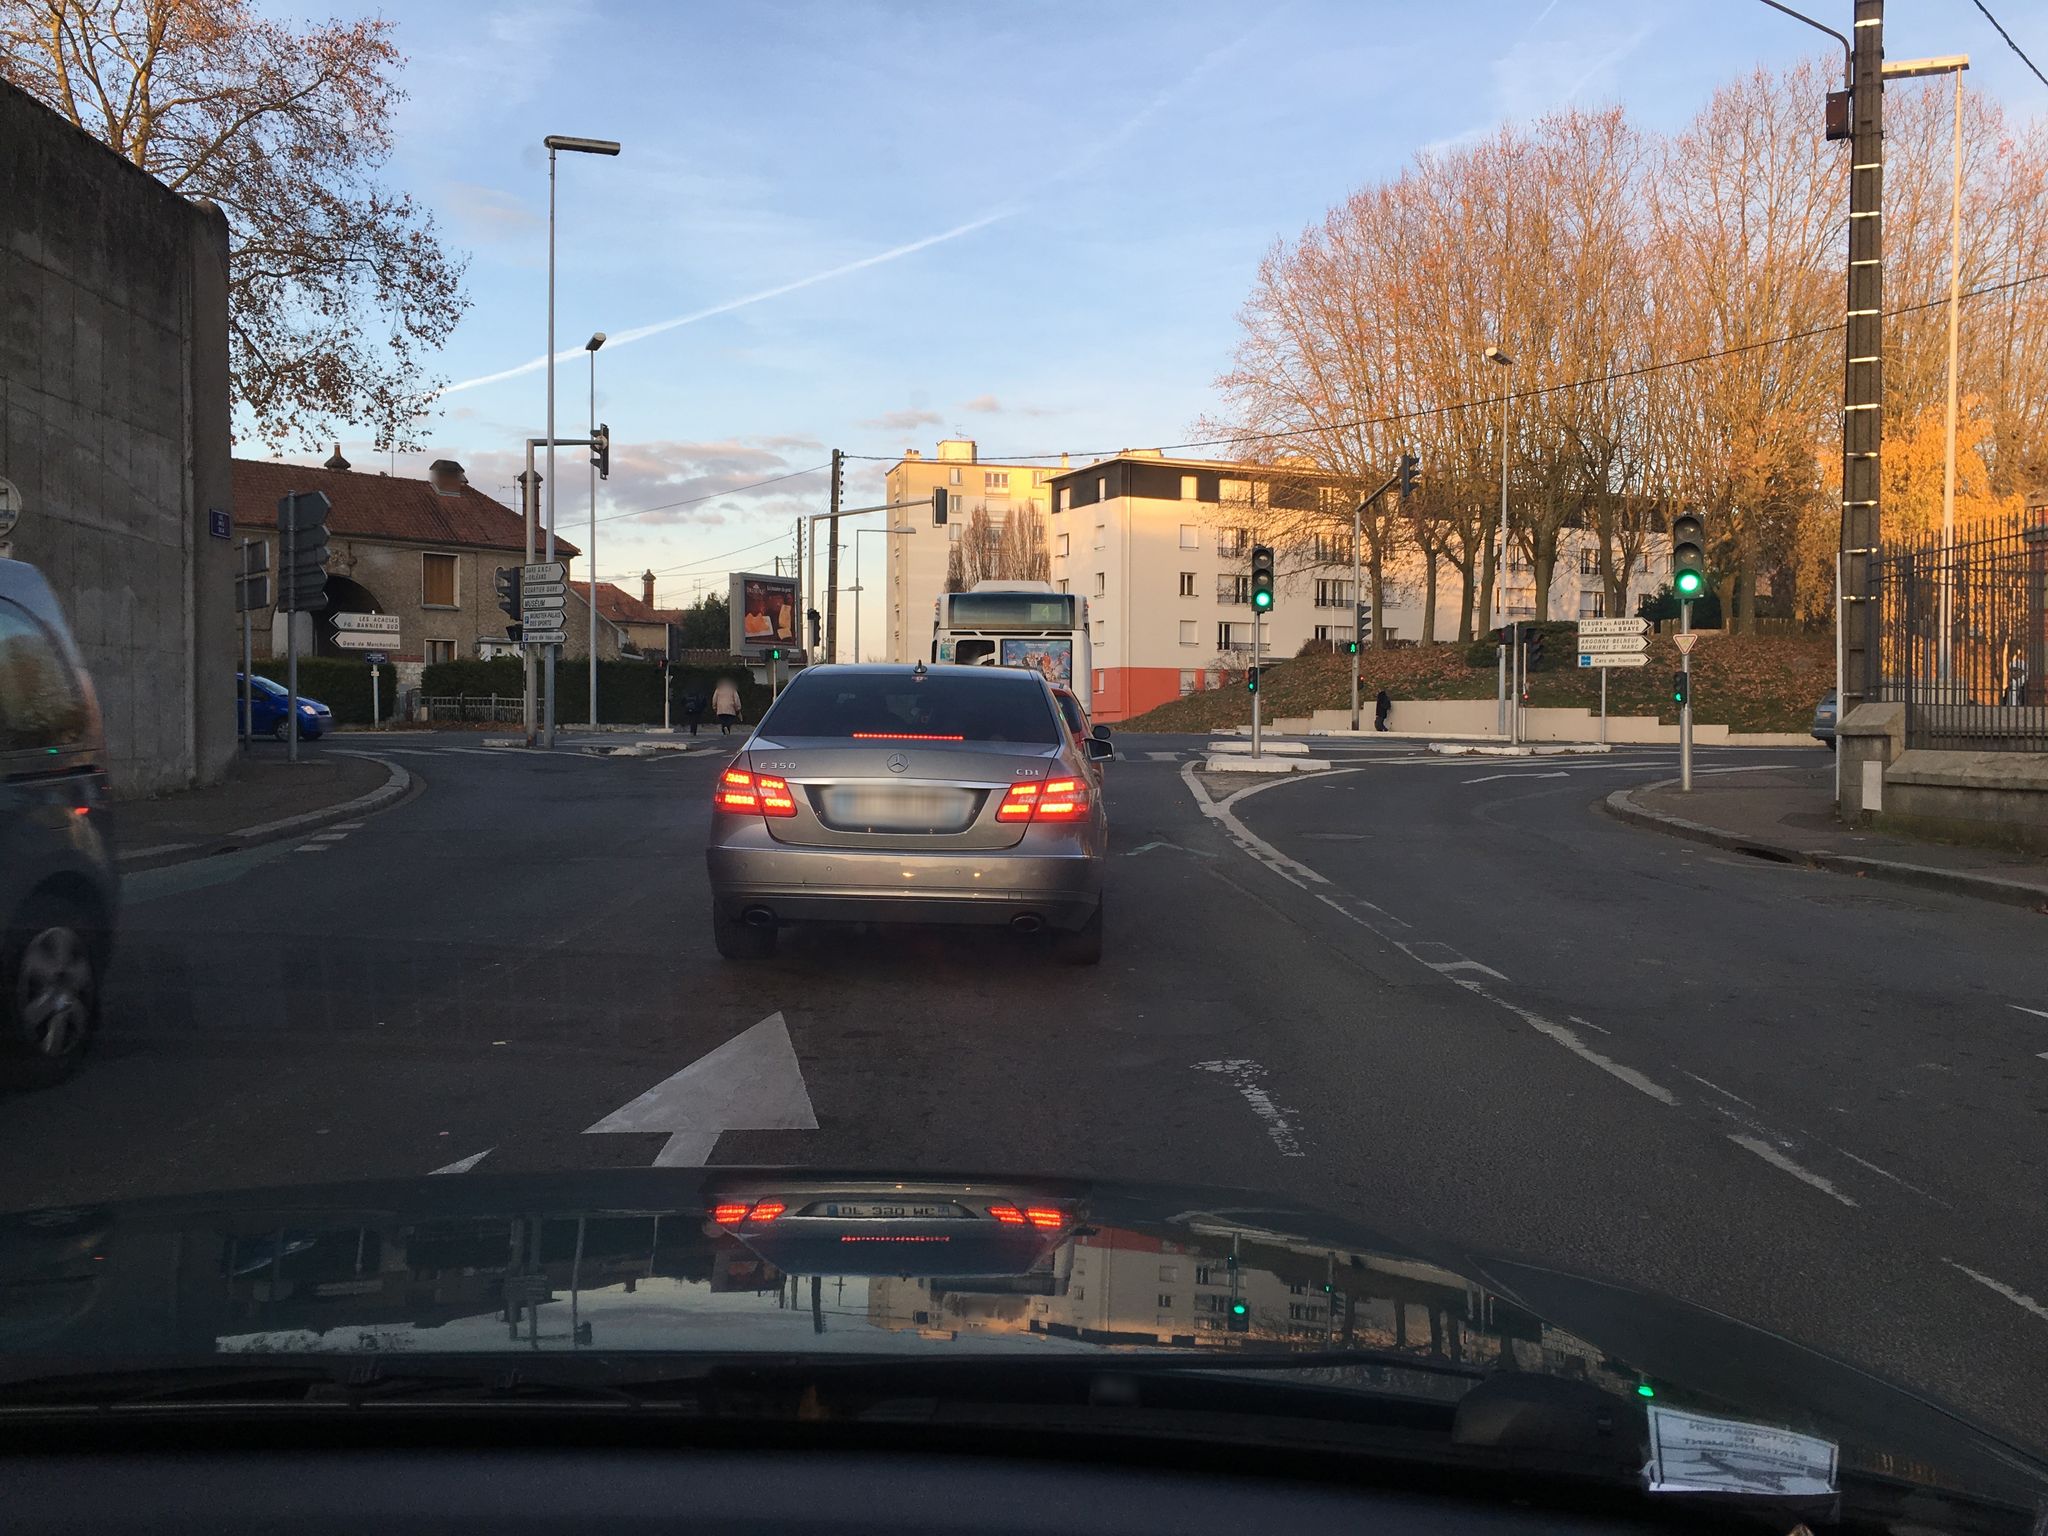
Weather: snowy
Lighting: dusk/dawn
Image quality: good
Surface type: driving surface
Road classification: tertiary
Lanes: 2
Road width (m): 1
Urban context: urban centre
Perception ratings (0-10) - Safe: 1.51, Lively: 7.73, Beautiful: 3.54, Boring: 1.53, Depressing: 1.29, Wealthy: 1.93